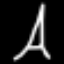
Label: The Eiffel Tower